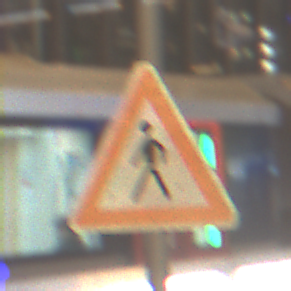
Verkehrszeichen: FussgaengerRechts
Umgebung: Indoor, Urban
Tageszeit: NotSpecified
Wetter: NotSpecified
Licht: Artificial
Jahreszeit: NotSpecified
Kontrast: MediumContrast